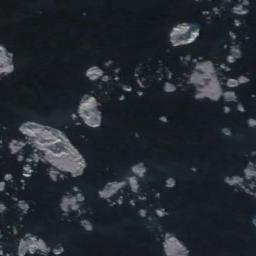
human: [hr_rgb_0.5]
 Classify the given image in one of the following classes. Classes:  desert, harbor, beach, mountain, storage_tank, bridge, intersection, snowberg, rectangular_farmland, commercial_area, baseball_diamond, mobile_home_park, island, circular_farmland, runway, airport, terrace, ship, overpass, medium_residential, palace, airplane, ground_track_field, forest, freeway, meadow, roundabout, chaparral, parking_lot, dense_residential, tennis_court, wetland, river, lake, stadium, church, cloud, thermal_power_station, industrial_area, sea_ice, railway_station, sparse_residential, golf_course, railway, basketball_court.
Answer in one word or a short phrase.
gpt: sea_ice